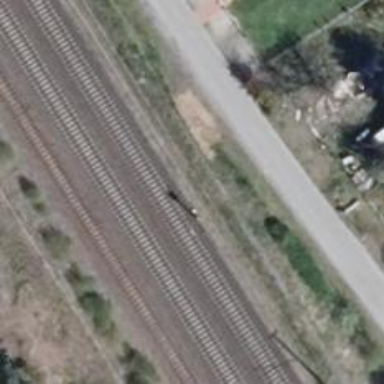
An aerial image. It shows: Railway signal.